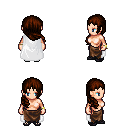
a pixel art fantasy rpg character, female body template, human, light skin, white cape, robe skirt, brown right-swept hairstyle, bracelets, ghillies, four views (front, back, left, right), 2x2 character sprite sheet, small pixel art, hard edges, no anti-aliasing